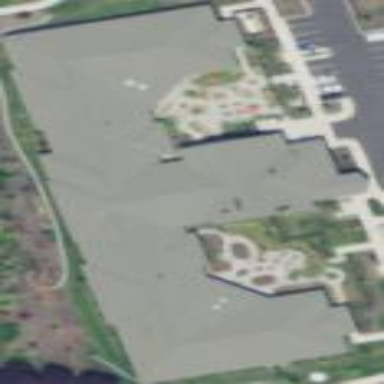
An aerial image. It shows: Nursing home building.